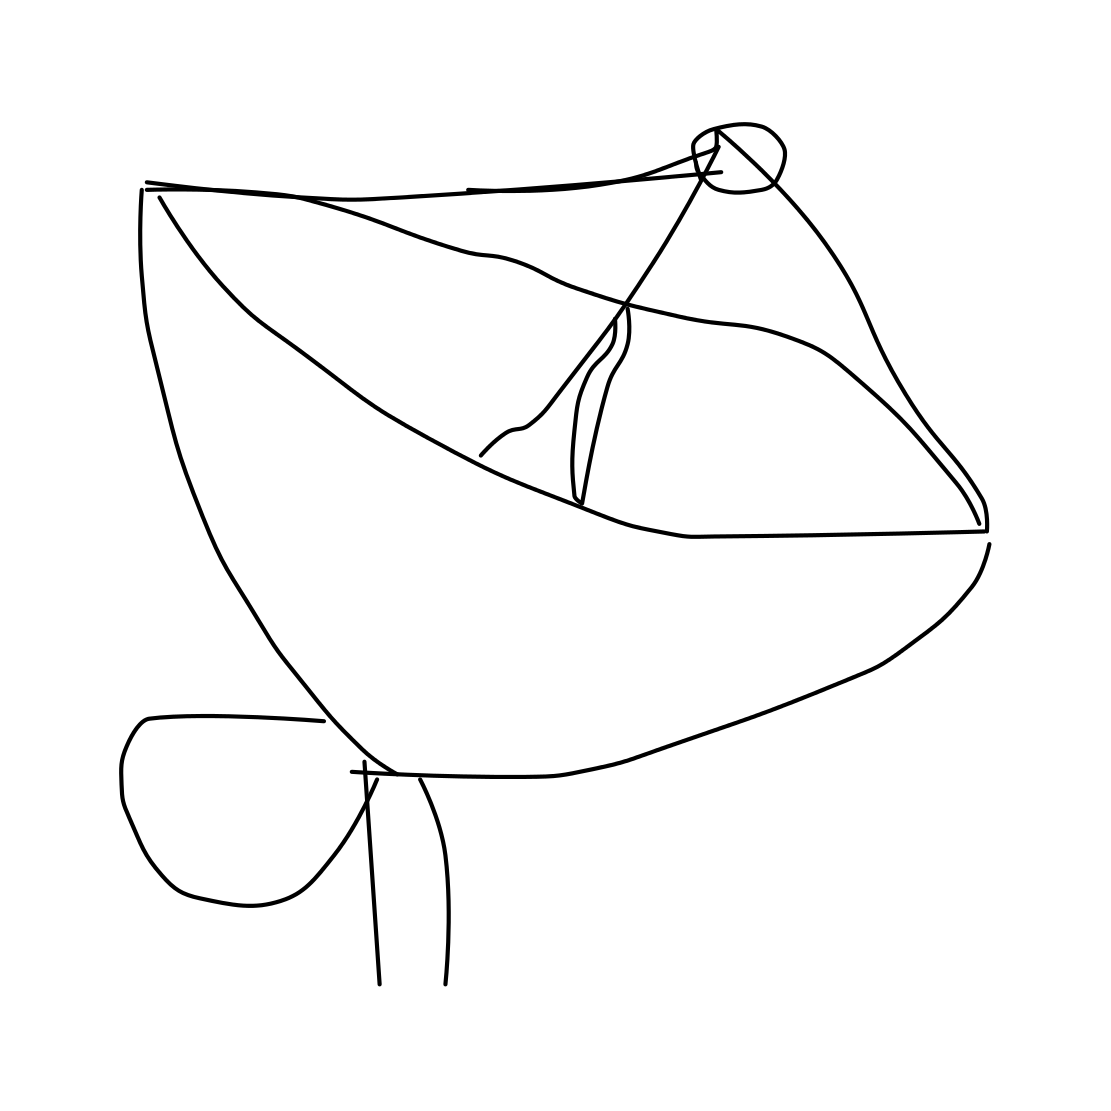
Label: satellite